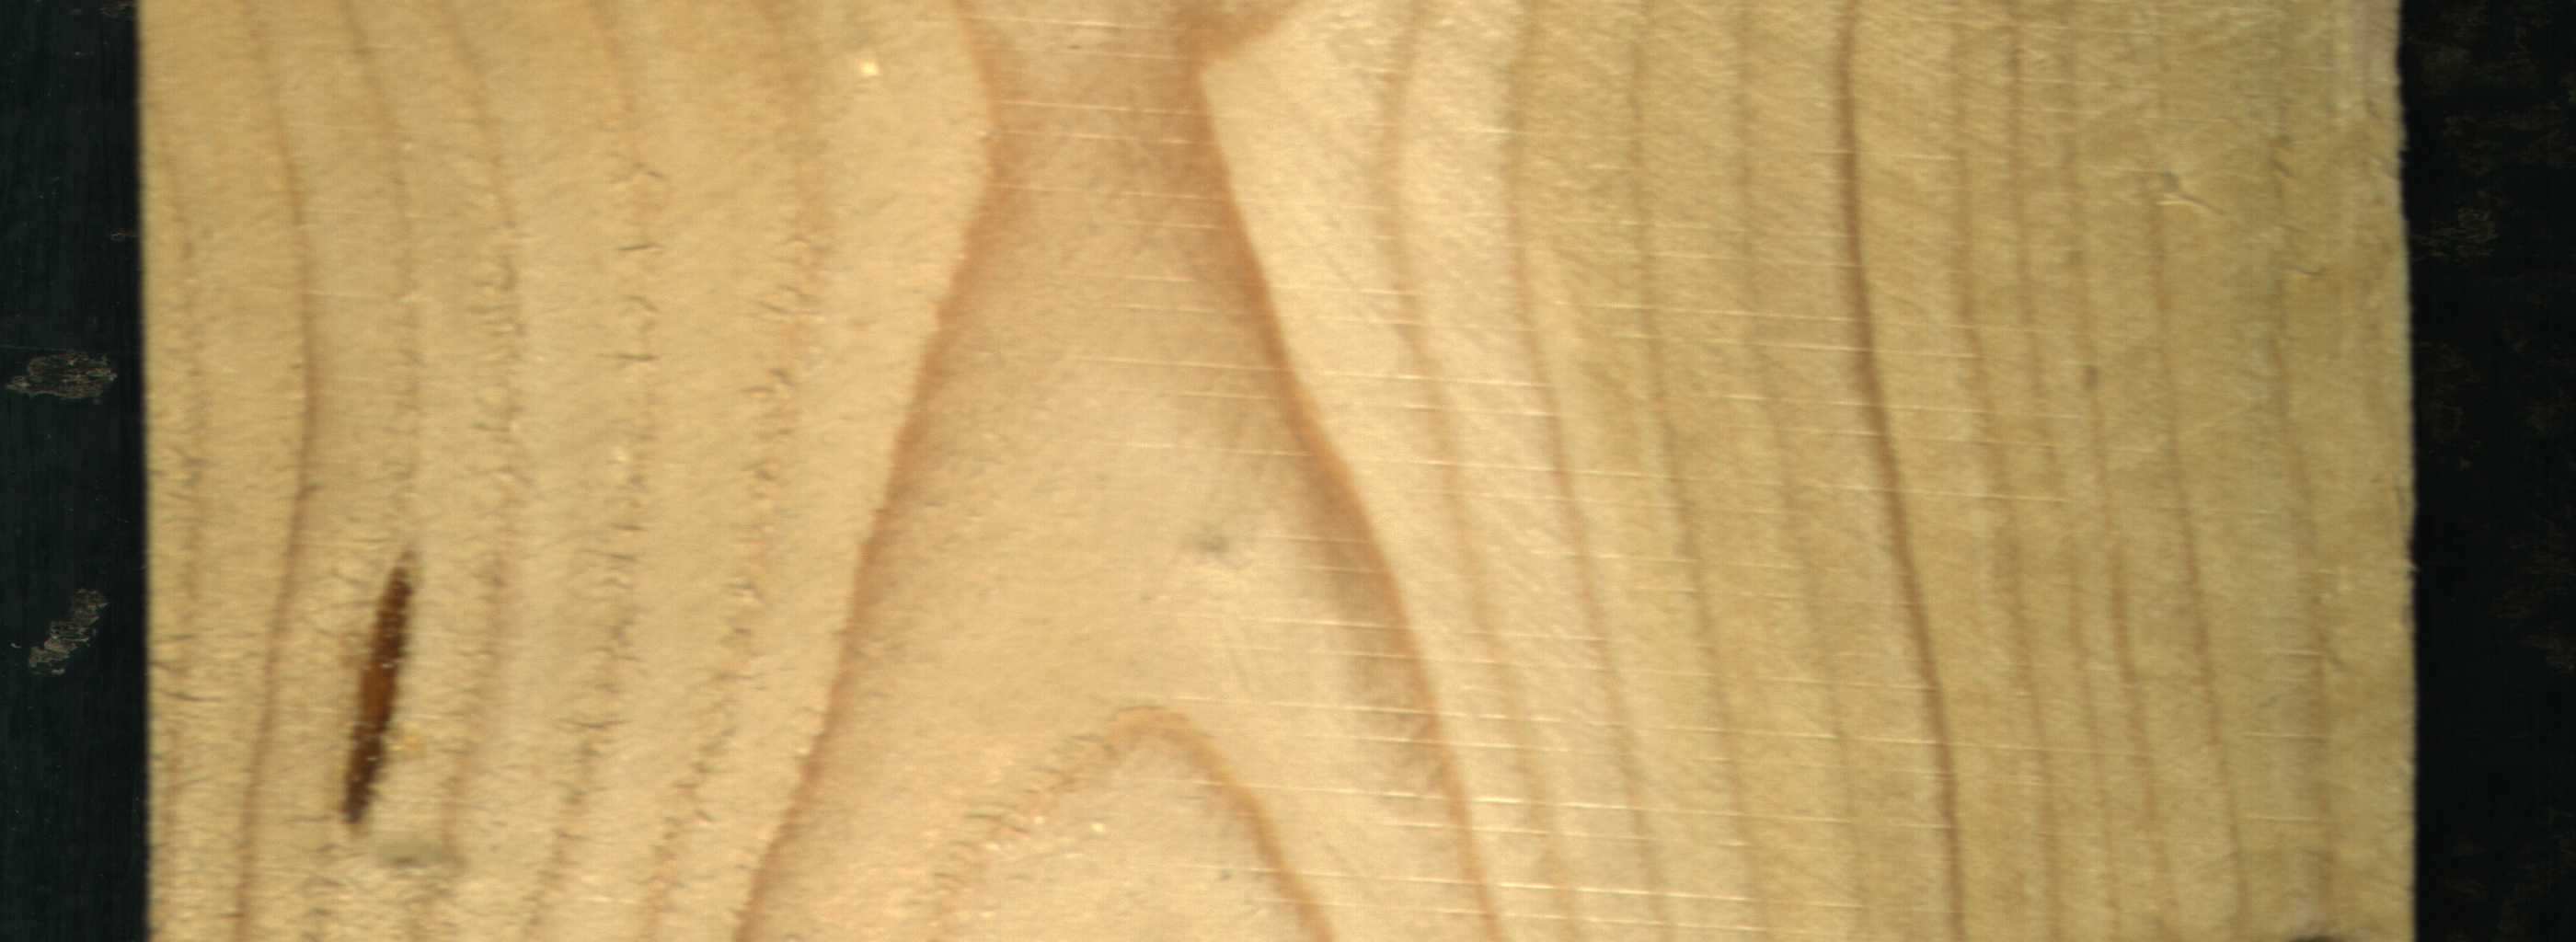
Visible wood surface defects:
resin